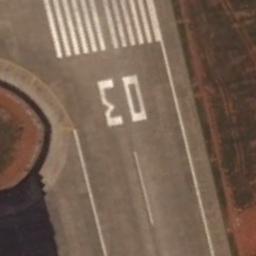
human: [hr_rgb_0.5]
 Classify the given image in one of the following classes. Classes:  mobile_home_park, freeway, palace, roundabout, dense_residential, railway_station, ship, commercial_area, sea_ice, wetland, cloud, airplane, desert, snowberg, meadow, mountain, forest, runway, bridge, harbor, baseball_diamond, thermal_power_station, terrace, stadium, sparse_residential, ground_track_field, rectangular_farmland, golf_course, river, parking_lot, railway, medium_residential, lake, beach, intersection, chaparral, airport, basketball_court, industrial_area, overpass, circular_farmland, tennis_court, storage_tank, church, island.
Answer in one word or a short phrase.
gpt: runway